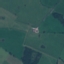
Land use / land cover: Pasture